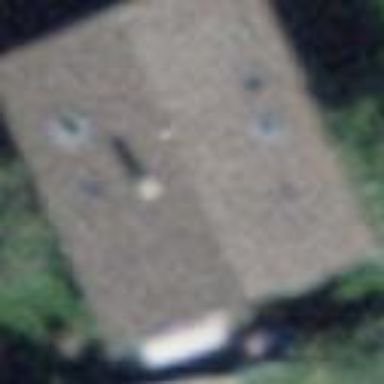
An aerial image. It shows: Simple house.